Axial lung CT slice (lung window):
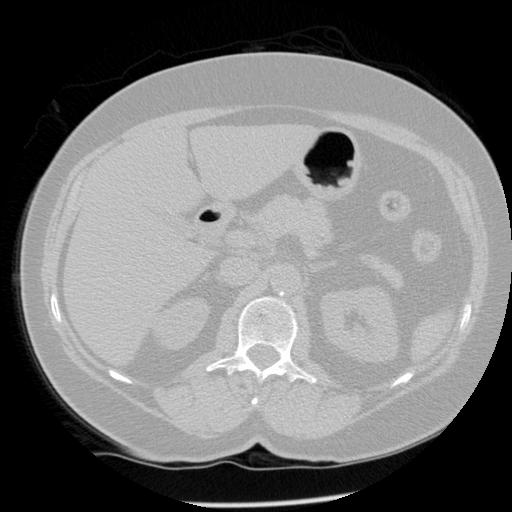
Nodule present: no